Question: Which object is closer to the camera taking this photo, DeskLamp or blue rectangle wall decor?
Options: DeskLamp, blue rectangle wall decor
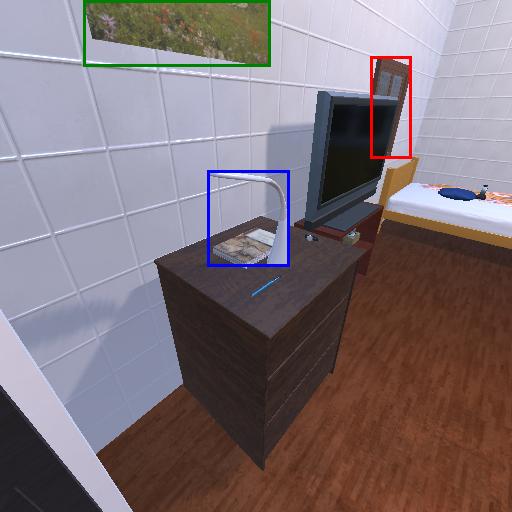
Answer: DeskLamp